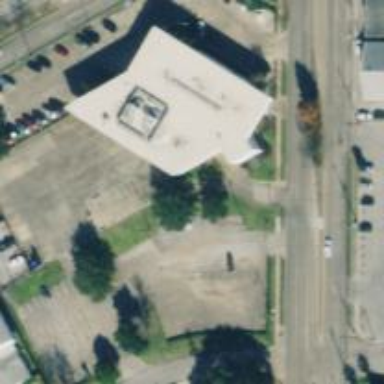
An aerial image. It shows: Bank building.